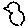
Label: bird